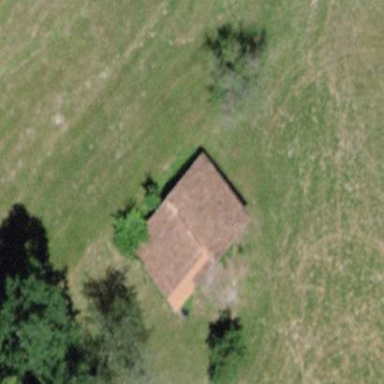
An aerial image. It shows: Barn.